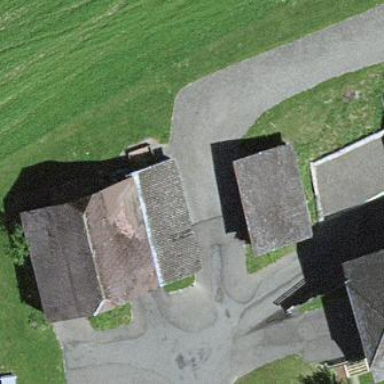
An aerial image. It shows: Barn.